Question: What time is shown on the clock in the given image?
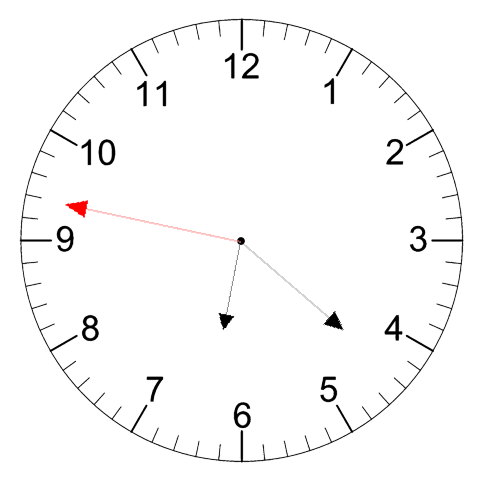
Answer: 06:21:47